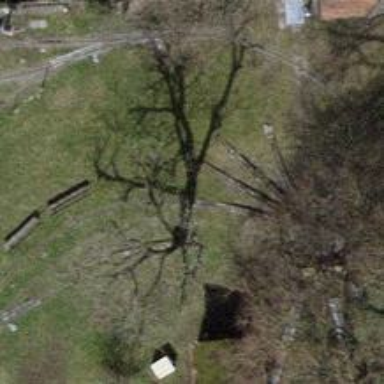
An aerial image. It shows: Miniature railway.